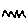
Label: zigzag